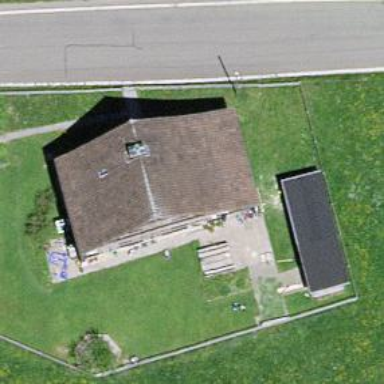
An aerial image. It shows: Detached building with gabled roof.